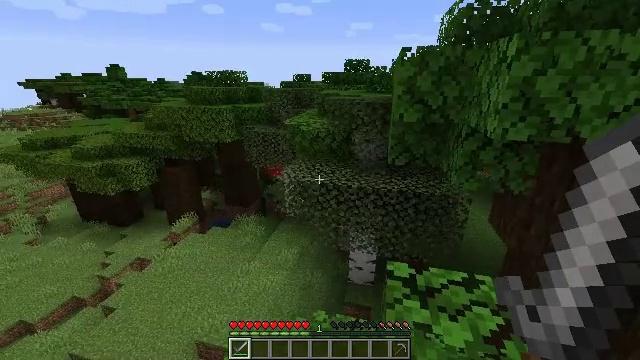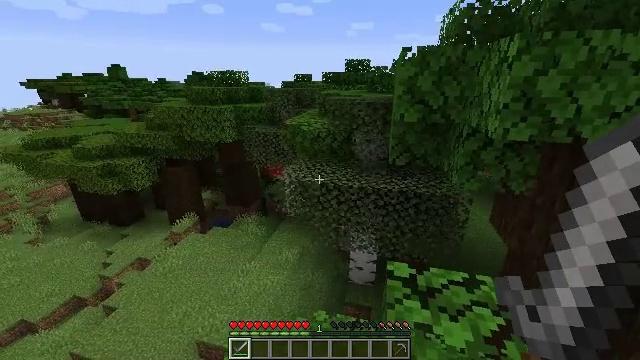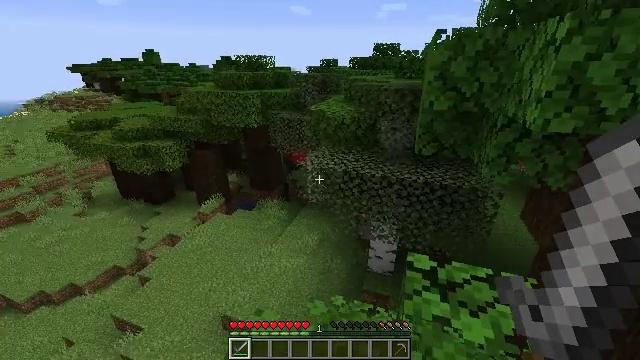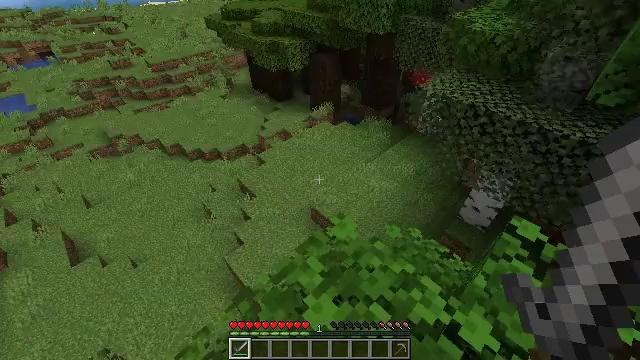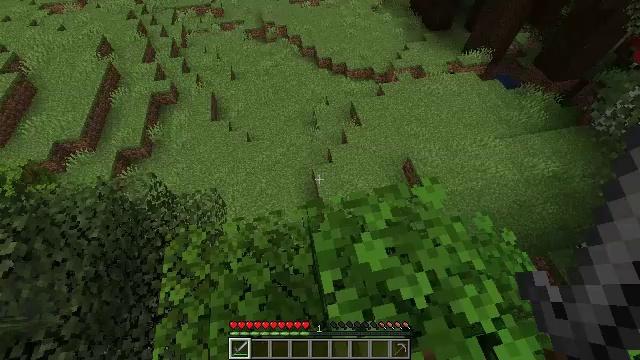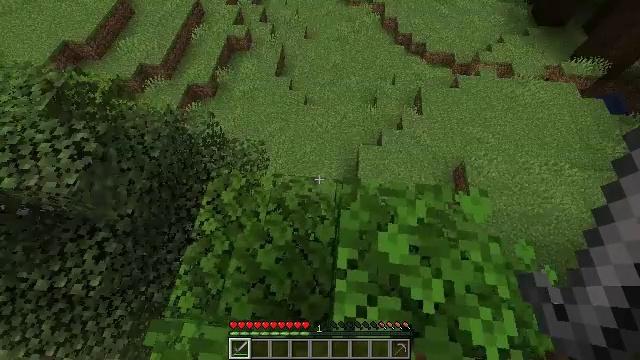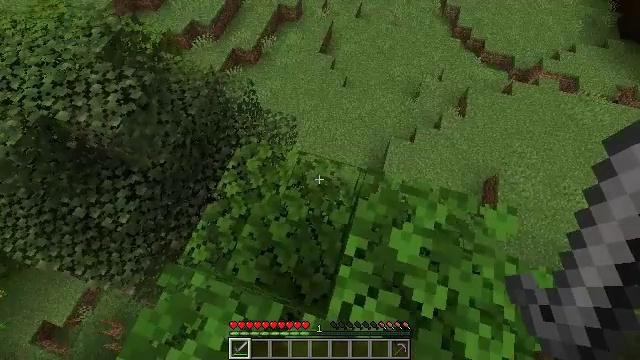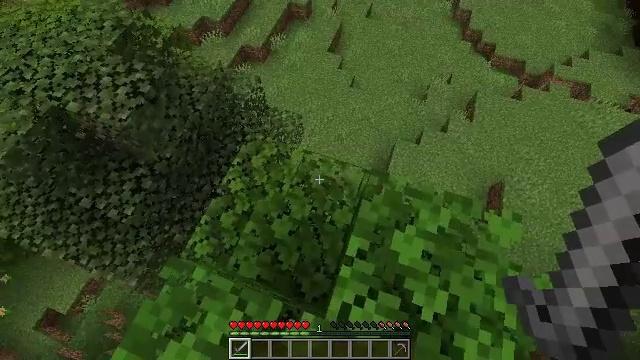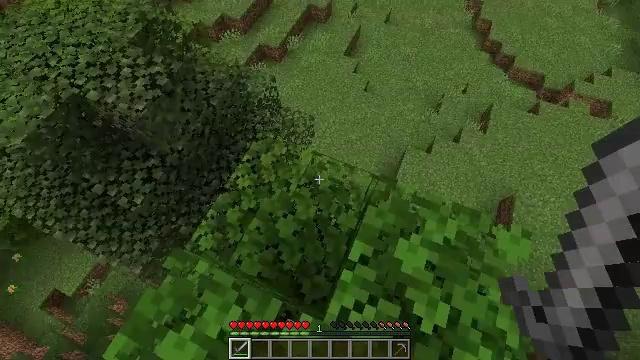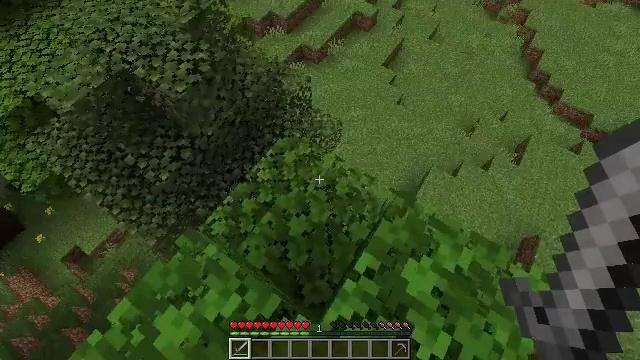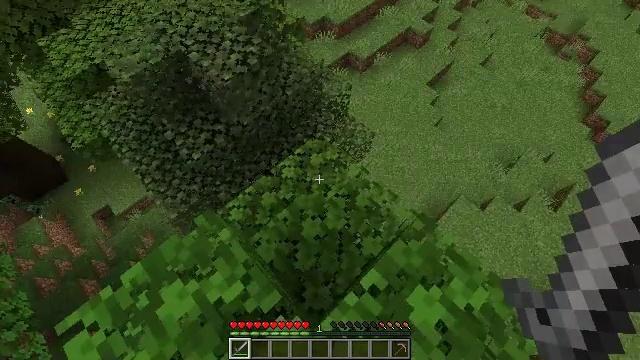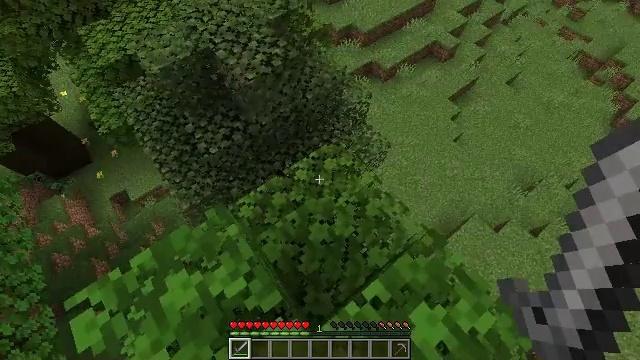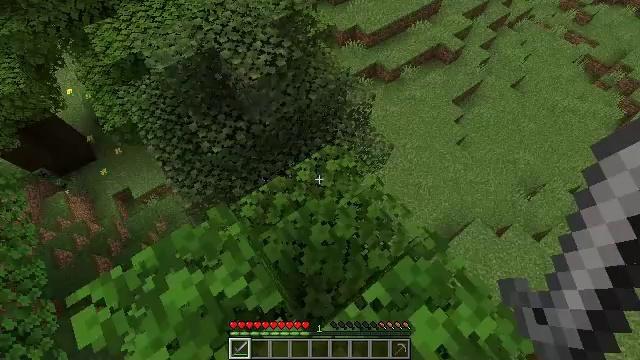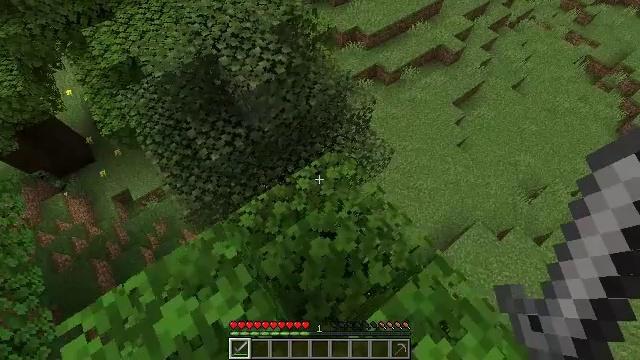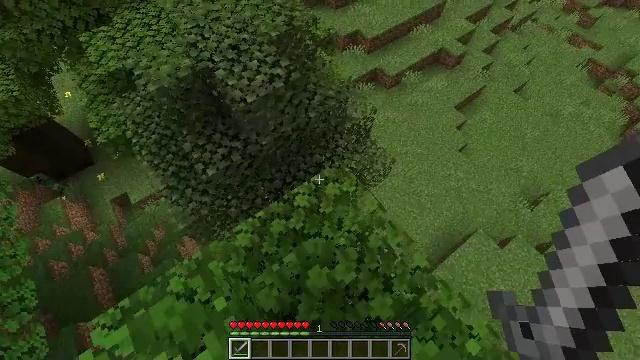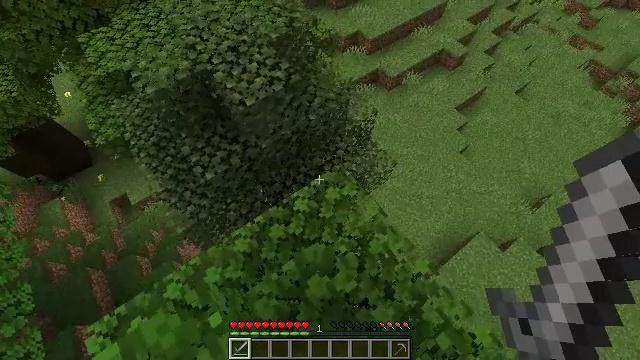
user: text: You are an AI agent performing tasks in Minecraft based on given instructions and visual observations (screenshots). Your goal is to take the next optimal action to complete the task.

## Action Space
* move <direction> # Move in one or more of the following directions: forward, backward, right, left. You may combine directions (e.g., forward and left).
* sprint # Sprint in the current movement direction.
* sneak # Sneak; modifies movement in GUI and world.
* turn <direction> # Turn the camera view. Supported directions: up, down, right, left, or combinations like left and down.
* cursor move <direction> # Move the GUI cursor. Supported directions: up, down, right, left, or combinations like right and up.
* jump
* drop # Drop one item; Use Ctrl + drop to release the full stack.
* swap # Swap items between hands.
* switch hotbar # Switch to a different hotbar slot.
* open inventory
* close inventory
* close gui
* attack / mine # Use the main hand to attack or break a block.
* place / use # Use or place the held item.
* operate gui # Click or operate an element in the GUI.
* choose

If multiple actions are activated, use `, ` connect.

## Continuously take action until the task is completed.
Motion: motion action
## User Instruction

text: Cook cod with the furnace.
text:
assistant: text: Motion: no_op
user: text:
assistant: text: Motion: turn left and down
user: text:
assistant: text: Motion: turn left and down
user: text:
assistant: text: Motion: turn left and down
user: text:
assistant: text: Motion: turn left and down
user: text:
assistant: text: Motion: turn left and down
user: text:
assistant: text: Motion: turn left
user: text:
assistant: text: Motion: turn left
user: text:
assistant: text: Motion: turn left
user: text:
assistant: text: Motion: turn left and up
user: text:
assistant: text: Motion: turn left and up
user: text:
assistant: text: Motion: move forward, turn left
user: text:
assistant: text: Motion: move forward
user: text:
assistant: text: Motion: move forward
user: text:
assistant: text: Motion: move forward
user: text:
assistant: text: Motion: move forward
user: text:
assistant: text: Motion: no_op
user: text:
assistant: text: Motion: no_op
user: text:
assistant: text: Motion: no_op
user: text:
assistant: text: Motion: move forward
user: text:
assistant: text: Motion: move forward
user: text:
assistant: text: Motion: move forward
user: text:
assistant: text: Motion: move forward
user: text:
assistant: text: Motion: move forward
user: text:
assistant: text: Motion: move forward
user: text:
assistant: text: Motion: move forward
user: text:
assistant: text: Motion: move forward, turn right and down
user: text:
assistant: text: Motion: move forward, turn right
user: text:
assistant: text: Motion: move forward, turn right
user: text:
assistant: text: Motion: move forward, turn right